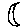
Label: moon